Question: I am unable to go to another page because 'this.props.history' appears undefined. Below is a screenshot of the error that I see. Note that I rendered my welcome component using 'this.props.history.push("/welcome")' from the login component and it worked fine then.

This is my App.js
'''
import React from "react";
import { BrowserRouter as Router, Route } from "react-router-dom";
import Login from "./Components/Login";
import "./App.css";
import Signup from "./Components/Signup";
import Welcome from "./Components/Welcome";
import RecruiterPage from "./Components/Common/RecriterPage";
function App() {
return (
<Router>
<div className="App">
<Route exact path="/signup" component={Signup} />
<Route exact path="/" component={Login} />
<Route exact path="/welcome" component={Welcome} />
<Route exact path="/recruiter" component={RecruiterPage} />
</div>
</Router>
);
}
export default App;
'''
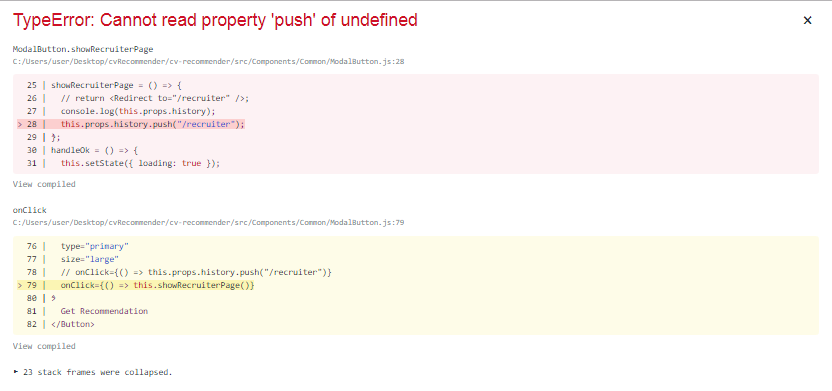
Answer: My best guess is that the component you are trying to navigate from is a child component of a parent component that may or may not have access to history, hence has no access to the history props.
There are two ways to solving this:
1. Pass history as a props from the parent to the child component OR
2. Do this on the said component:
'''
import { withRouter } from 'react-router-dom'
'''
...and when exporting the component, wrap it in withRouter e.g.
'''
export default withRouter(ComponentName)
'''